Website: bh-photo
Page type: billing-address
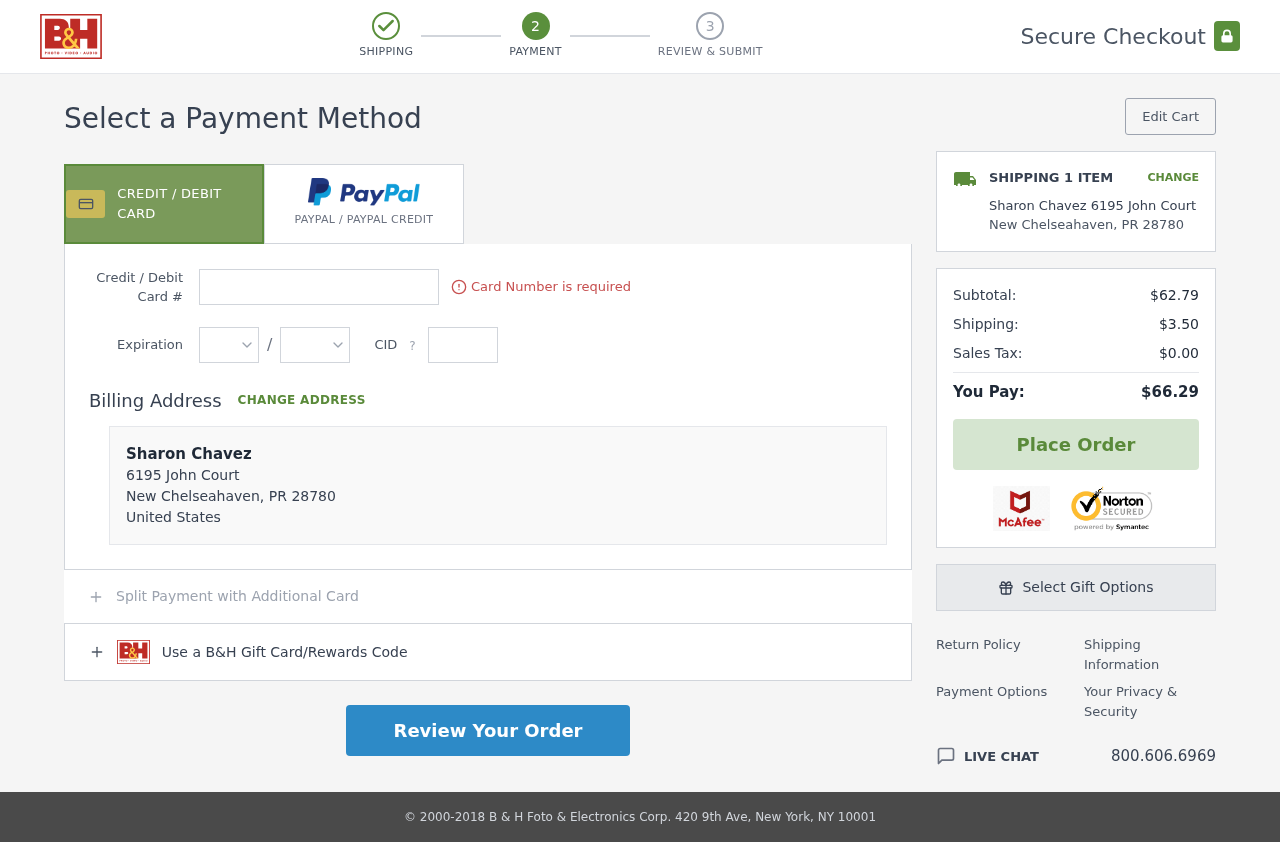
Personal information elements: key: PII_CARD_CVV
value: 520
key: PII_CARD_EXPIRY_MONTH
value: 06
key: PII_CARD_EXPIRY_YEAR
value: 30
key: PII_CARD_NUMBER
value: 4994 3658 8587 4054
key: PII_CITY
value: New Chelseahaven
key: PII_COUNTRY
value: United States
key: PII_FULLNAME
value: Sharon Chavez
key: PII_FULLNAME2
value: Sharon Chavez
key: PII_POSTCODE
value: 28780
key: PII_STATE_ABBR
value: PR
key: PII_STREET
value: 6195 John Court
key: PII_STATE
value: PR
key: PII_POSTCODE_FULL
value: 28780
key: PII_POSTCODE_NUMERIC
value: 28780
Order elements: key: ORDER_NUM_ITEMS
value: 1
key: ORDER_SUBTOTAL
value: $62.79
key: ORDER_SHIPPING_COST
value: $3.50
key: ORDER_TAX
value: $0.00
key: ORDER_TOTAL
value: $66.29